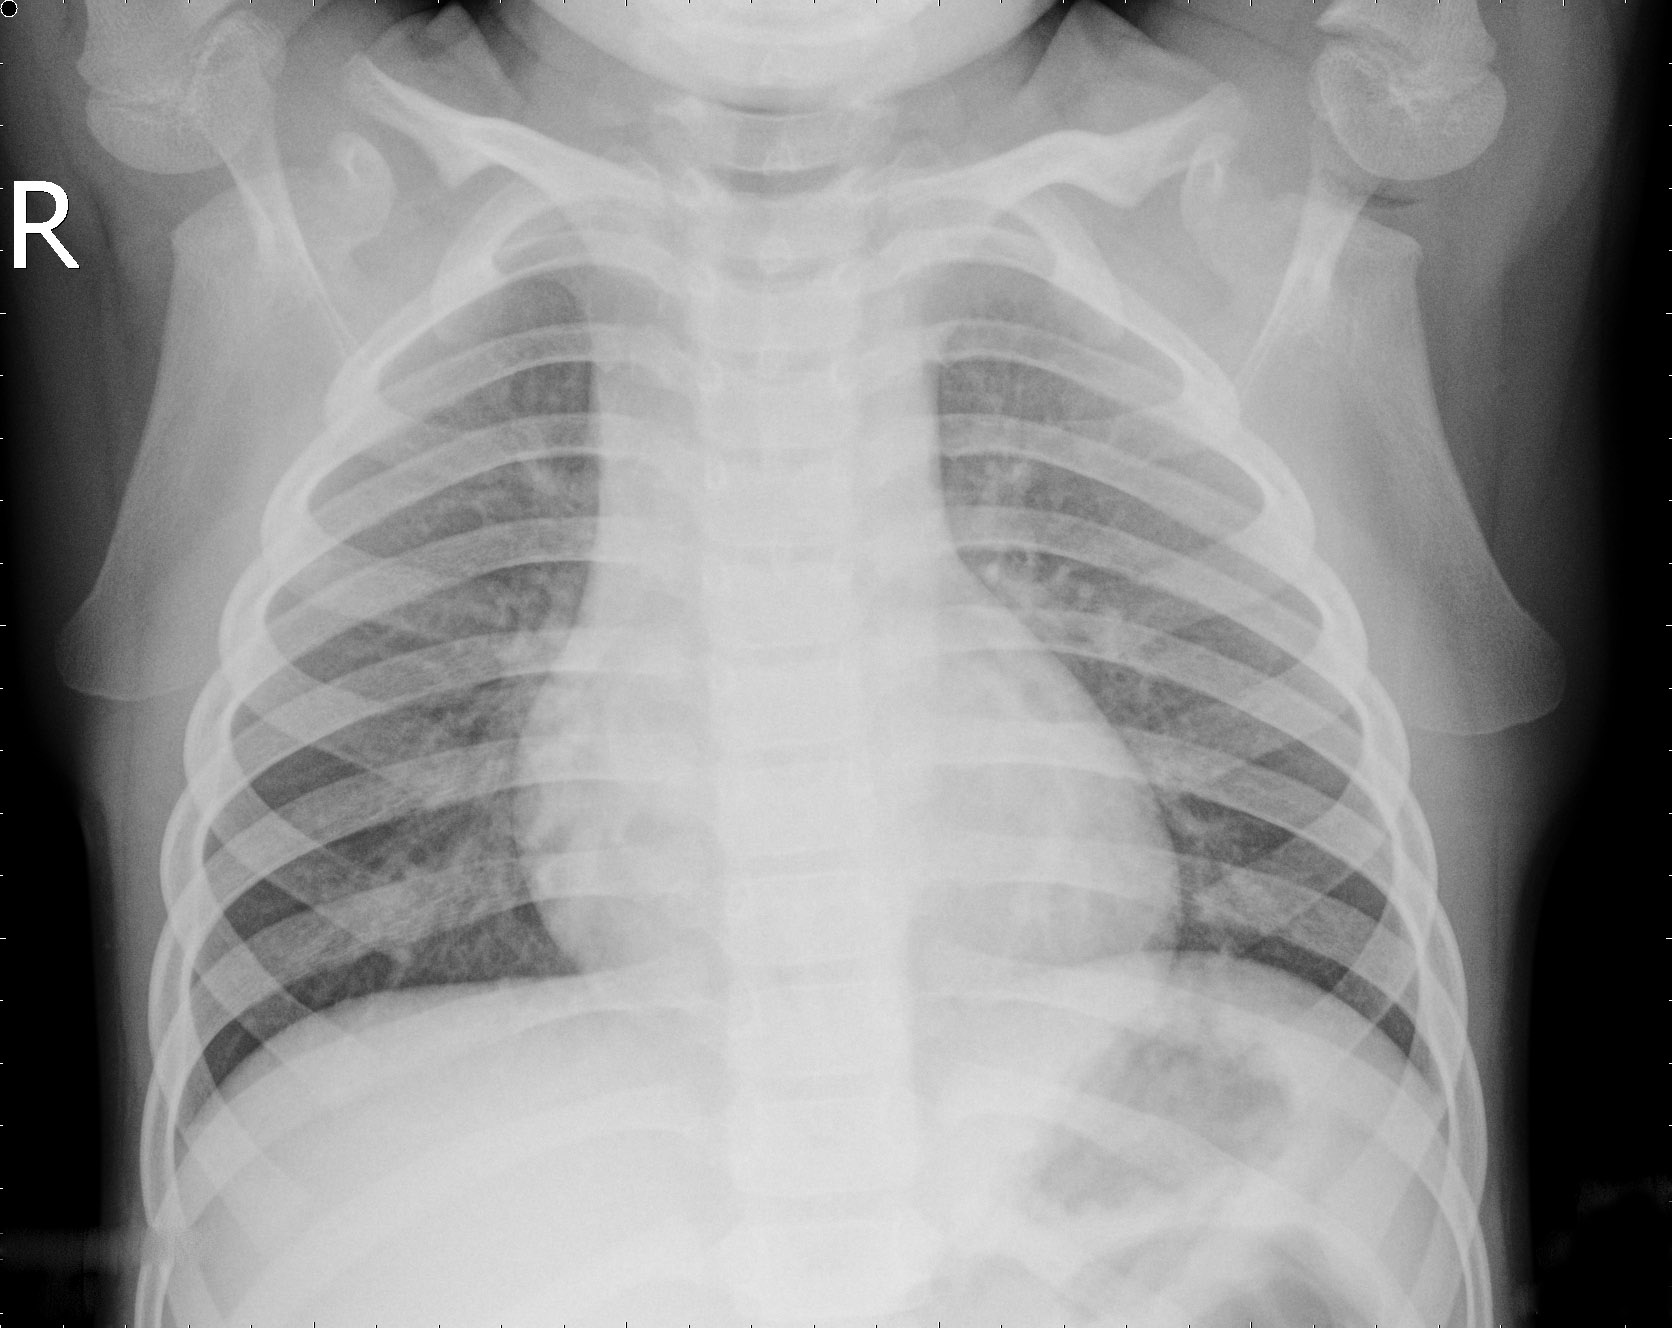
Diagnosis: NORMAL